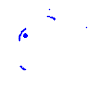
Particle: pion